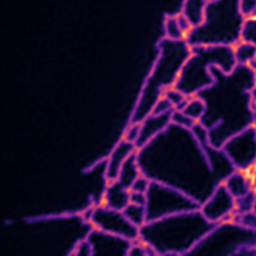
Label: Super-resolution ER image